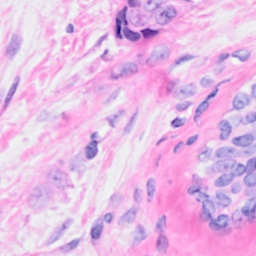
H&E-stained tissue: Breast